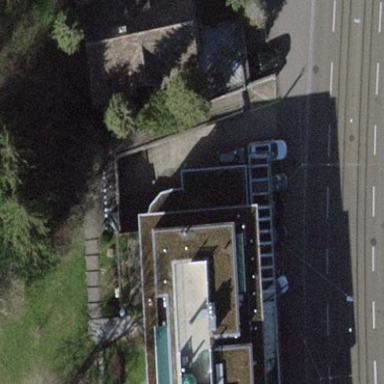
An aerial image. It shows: Retail building.